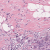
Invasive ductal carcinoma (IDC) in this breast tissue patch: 1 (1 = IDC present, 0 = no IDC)